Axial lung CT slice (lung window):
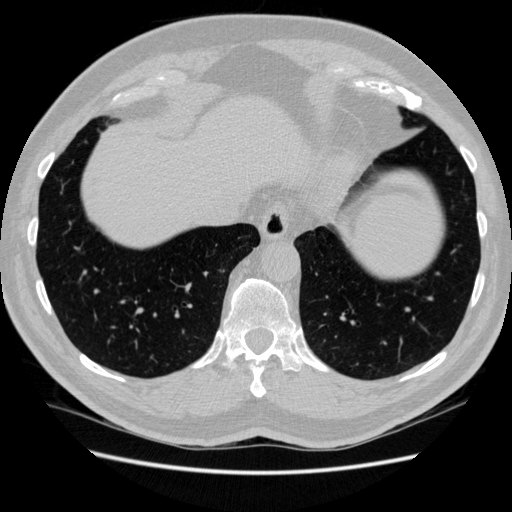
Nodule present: no